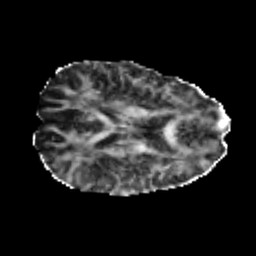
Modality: FA
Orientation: axial
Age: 25
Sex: male
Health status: healthy
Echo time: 0.074 s